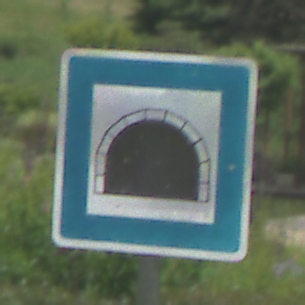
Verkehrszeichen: Tunnel
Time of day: Midday
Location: Outdoor (Nature)
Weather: PartlyCloudy
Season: NotSpecified
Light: Natural